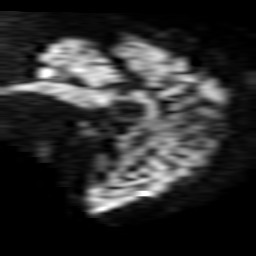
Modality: TRACE
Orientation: sagittal
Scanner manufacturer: philips
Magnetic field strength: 1.5 T
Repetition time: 4.8 s
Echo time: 0.07764 s